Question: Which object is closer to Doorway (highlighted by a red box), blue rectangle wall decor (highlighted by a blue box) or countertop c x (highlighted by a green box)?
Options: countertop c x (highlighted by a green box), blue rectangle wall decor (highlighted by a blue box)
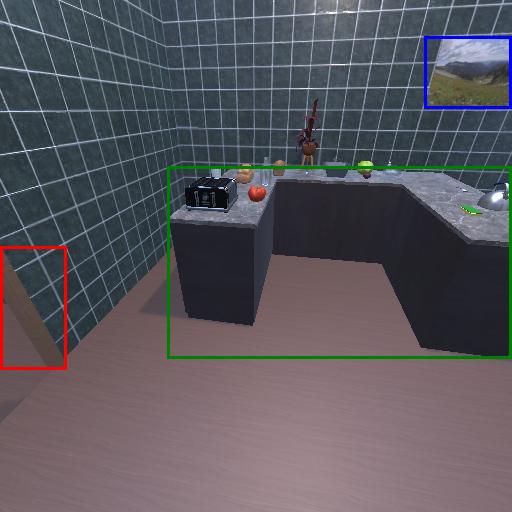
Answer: countertop c x (highlighted by a green box)